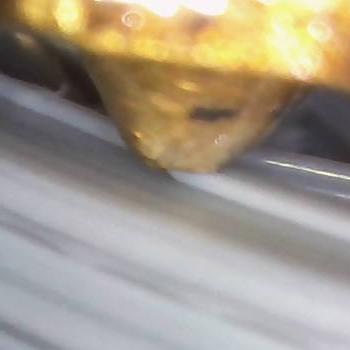
Flow rate: 69%